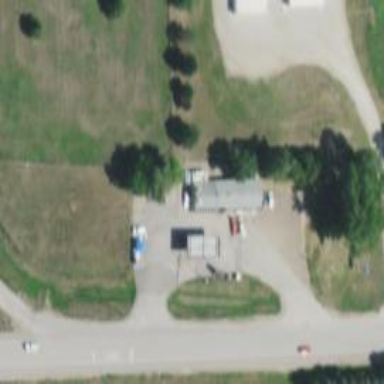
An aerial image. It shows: Convenience shop.